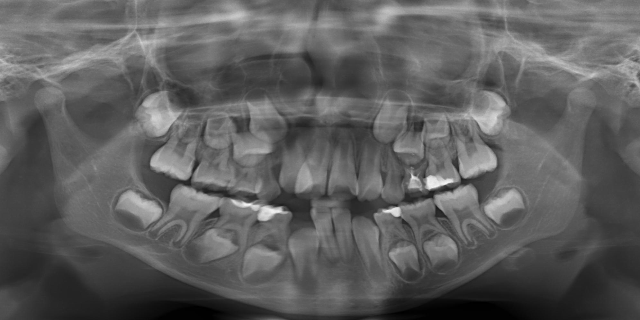
child